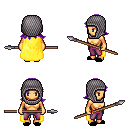
a pixel art fantasy rpg character, female body template, human, tanned skin, yellow cape, magenta pants, purple loose hair, chain hood, black slippers, spear, four views (front, back, left, right), 2x2 character sprite sheet, small pixel art, hard edges, no anti-aliasing